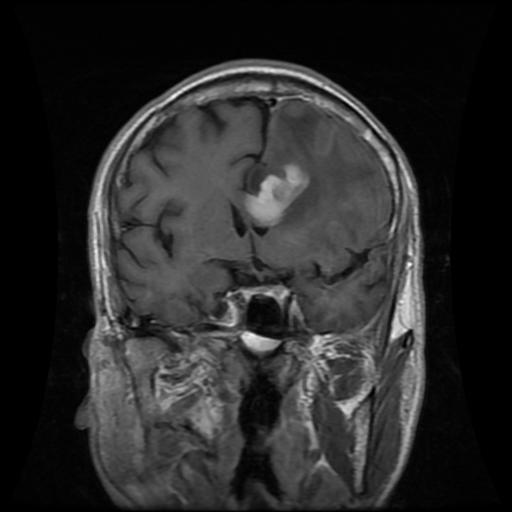
Label: glioma